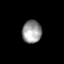
Tissue: skin
Cell type: Epithelial cells
Senescence score: 0.2623
Nuclear area (px): 435
Mean DAPI intensity: 152.034